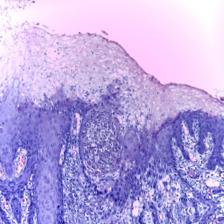
Diagnosis: Normal